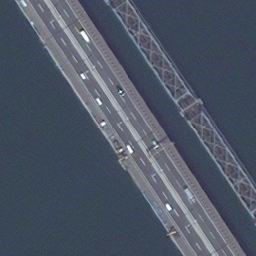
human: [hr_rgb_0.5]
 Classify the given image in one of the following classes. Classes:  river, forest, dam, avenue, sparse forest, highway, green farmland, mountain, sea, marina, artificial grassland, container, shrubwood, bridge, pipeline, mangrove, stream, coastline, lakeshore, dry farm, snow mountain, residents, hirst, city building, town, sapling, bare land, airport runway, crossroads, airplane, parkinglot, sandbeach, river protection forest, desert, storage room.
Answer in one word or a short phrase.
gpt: bridge